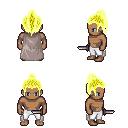
a pixel art fantasy rpg character, male body template, human, dark skin, gray cape, white pants, gold long topknot hairstyle, dagger, four views (front, back, left, right), 2x2 character sprite sheet, small pixel art, hard edges, no anti-aliasing